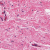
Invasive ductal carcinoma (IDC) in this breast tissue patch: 0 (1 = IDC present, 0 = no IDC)